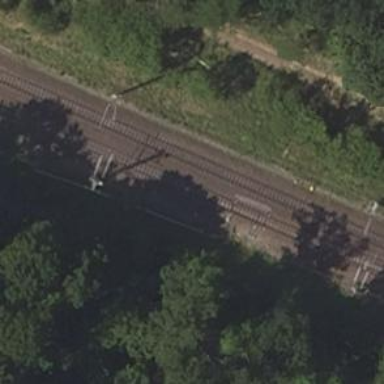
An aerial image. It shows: Railway switch with the turnout side on the left.